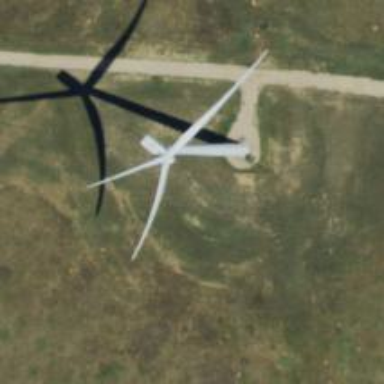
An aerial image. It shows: Wind generator using horizontal axis wind turbines.